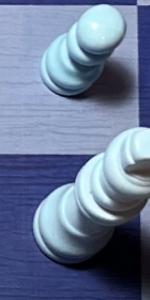
Label: King_White